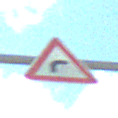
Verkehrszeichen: KurveRechts
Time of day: Midday
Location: Outdoor (Nature)
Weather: PartlyCloudy
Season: NotSpecified
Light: Natural